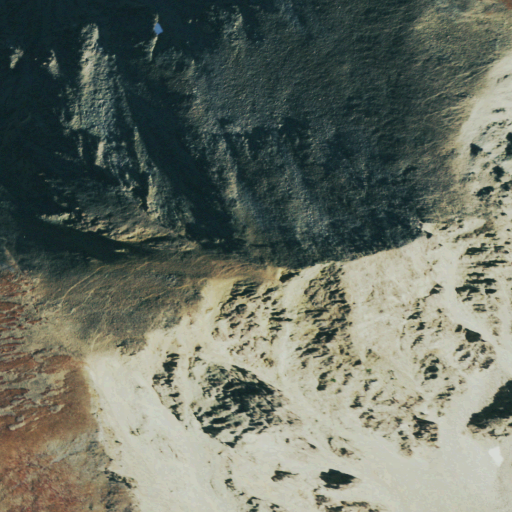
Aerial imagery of mountain in Colorado named Mount Mahler containing barren land, shrub, grassland, and snow